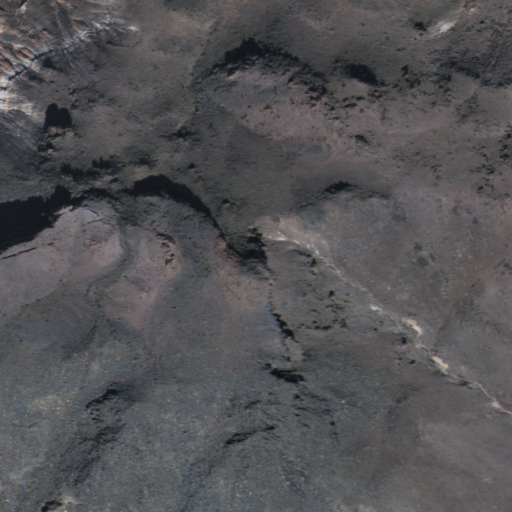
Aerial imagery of mountain in Arizona named Red Cheek Butte containing shrub and grassland